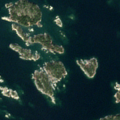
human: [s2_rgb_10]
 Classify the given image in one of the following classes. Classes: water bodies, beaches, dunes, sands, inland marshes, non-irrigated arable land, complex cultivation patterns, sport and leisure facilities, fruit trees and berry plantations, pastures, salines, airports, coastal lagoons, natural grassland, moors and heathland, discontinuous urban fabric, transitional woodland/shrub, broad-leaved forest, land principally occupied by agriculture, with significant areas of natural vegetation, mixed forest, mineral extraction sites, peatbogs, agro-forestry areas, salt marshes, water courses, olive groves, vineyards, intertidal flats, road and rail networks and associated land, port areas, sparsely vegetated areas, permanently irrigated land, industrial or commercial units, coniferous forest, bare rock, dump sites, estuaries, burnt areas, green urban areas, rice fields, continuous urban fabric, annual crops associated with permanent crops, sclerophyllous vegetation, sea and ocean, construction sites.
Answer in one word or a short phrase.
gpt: coniferous forest, sea and ocean